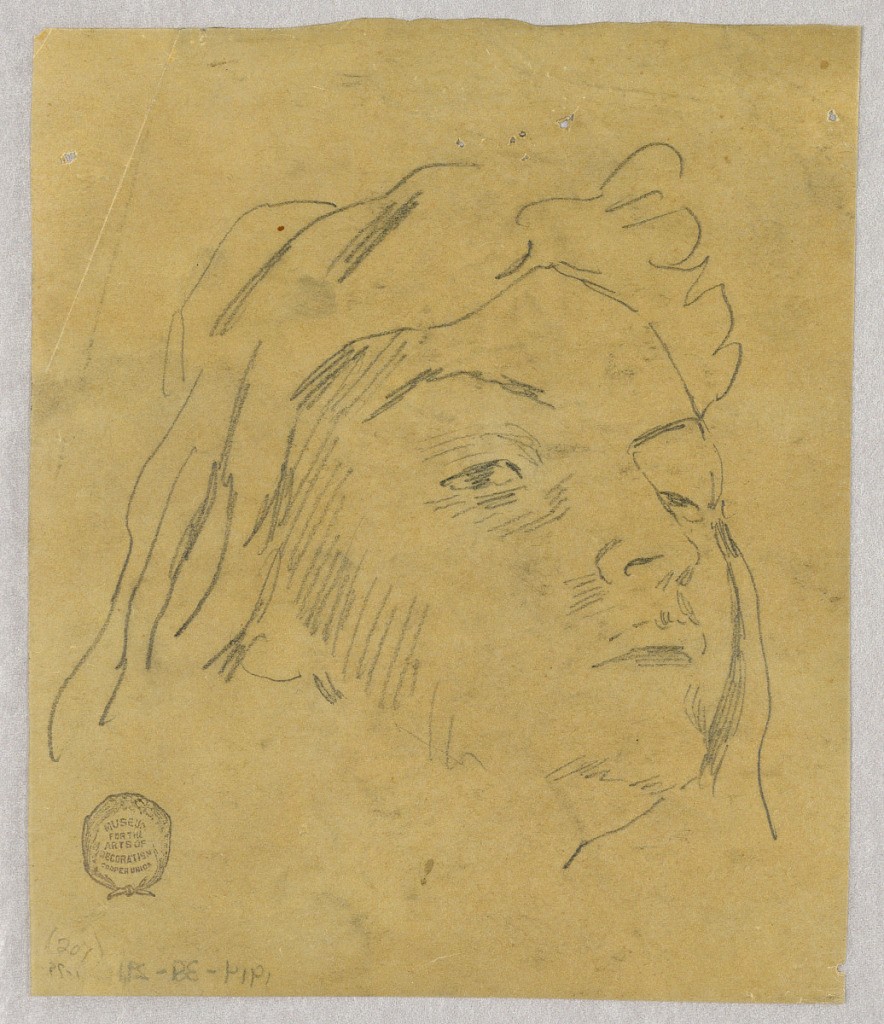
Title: Sketch of a Head
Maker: Francis Augustus Lathrop, American, 1849–1909
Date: ca. 1895
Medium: Graphite on tracing paper
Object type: Drawing
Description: Sketch of a face, framed by hair or cloth, looking halfway to the right.